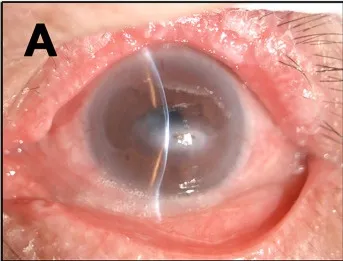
Ocular surface findings. (A) Clinical photographs at the first visit. The left upper eyelid had slight keratinization, several aberrant lashes with clogged meibomian gland, conjunctival was congestions corneal epithelial punctate defect, perforation.
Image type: ophthalmic_imaging (slit_lamp_photograph)